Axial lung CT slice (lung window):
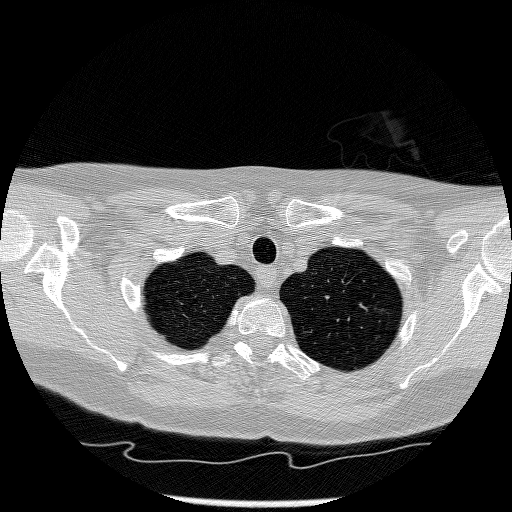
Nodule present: no